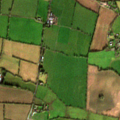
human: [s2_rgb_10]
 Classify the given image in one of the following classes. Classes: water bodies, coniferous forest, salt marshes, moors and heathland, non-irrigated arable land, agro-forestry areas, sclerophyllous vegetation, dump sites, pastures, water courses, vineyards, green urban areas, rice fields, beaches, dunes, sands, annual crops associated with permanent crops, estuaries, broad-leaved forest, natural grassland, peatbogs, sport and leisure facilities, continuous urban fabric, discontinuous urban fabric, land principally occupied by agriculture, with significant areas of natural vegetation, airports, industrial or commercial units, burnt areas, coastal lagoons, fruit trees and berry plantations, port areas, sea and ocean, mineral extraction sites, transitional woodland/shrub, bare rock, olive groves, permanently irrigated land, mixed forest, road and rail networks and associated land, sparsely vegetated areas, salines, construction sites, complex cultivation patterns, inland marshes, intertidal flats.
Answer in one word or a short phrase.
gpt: non-irrigated arable land, pastures, complex cultivation patterns